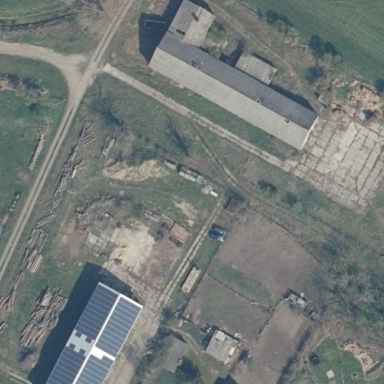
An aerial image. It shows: Farmyard area.